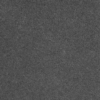
Label: dusty